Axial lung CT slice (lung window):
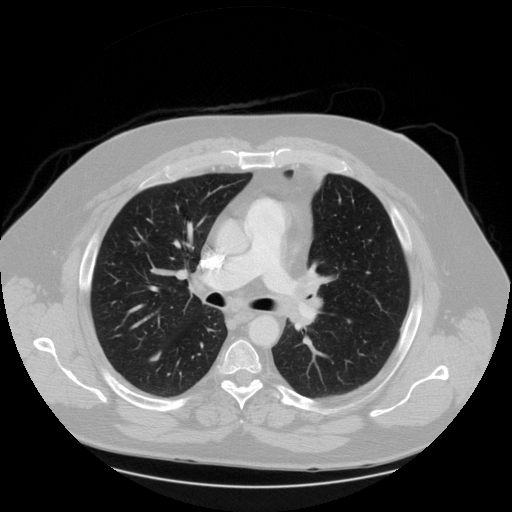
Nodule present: yes
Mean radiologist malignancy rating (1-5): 3.5